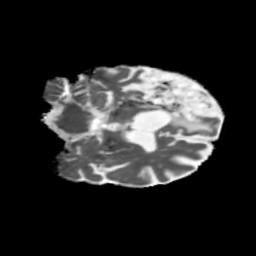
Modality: MD
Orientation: coronal
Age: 68
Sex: male
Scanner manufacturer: siemens
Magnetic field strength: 3 T
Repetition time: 5.47 s
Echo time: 0.0854 s